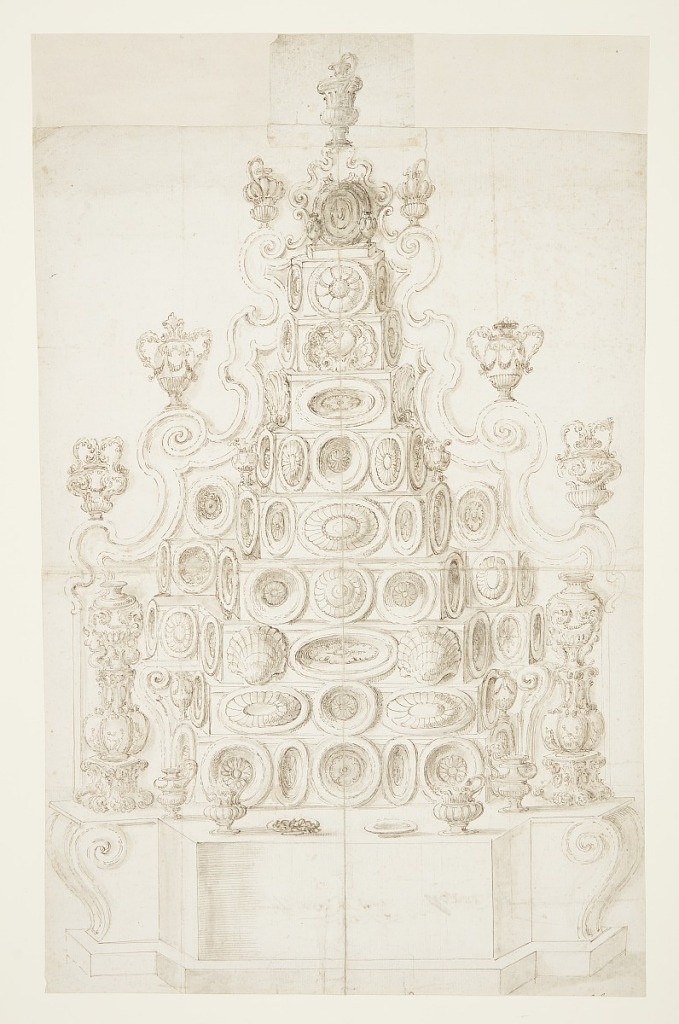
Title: Sideboard for Silver
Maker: Domenico Bolognese, Italian, active 17th century
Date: late 17th century
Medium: Pen and gray-brown ink, brush and gray-brown wash on white laid paper
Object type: Drawing
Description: Vertical format drawing showing a furniture design for a large ten-tiered buffet for silver with various pieces in place.